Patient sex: M
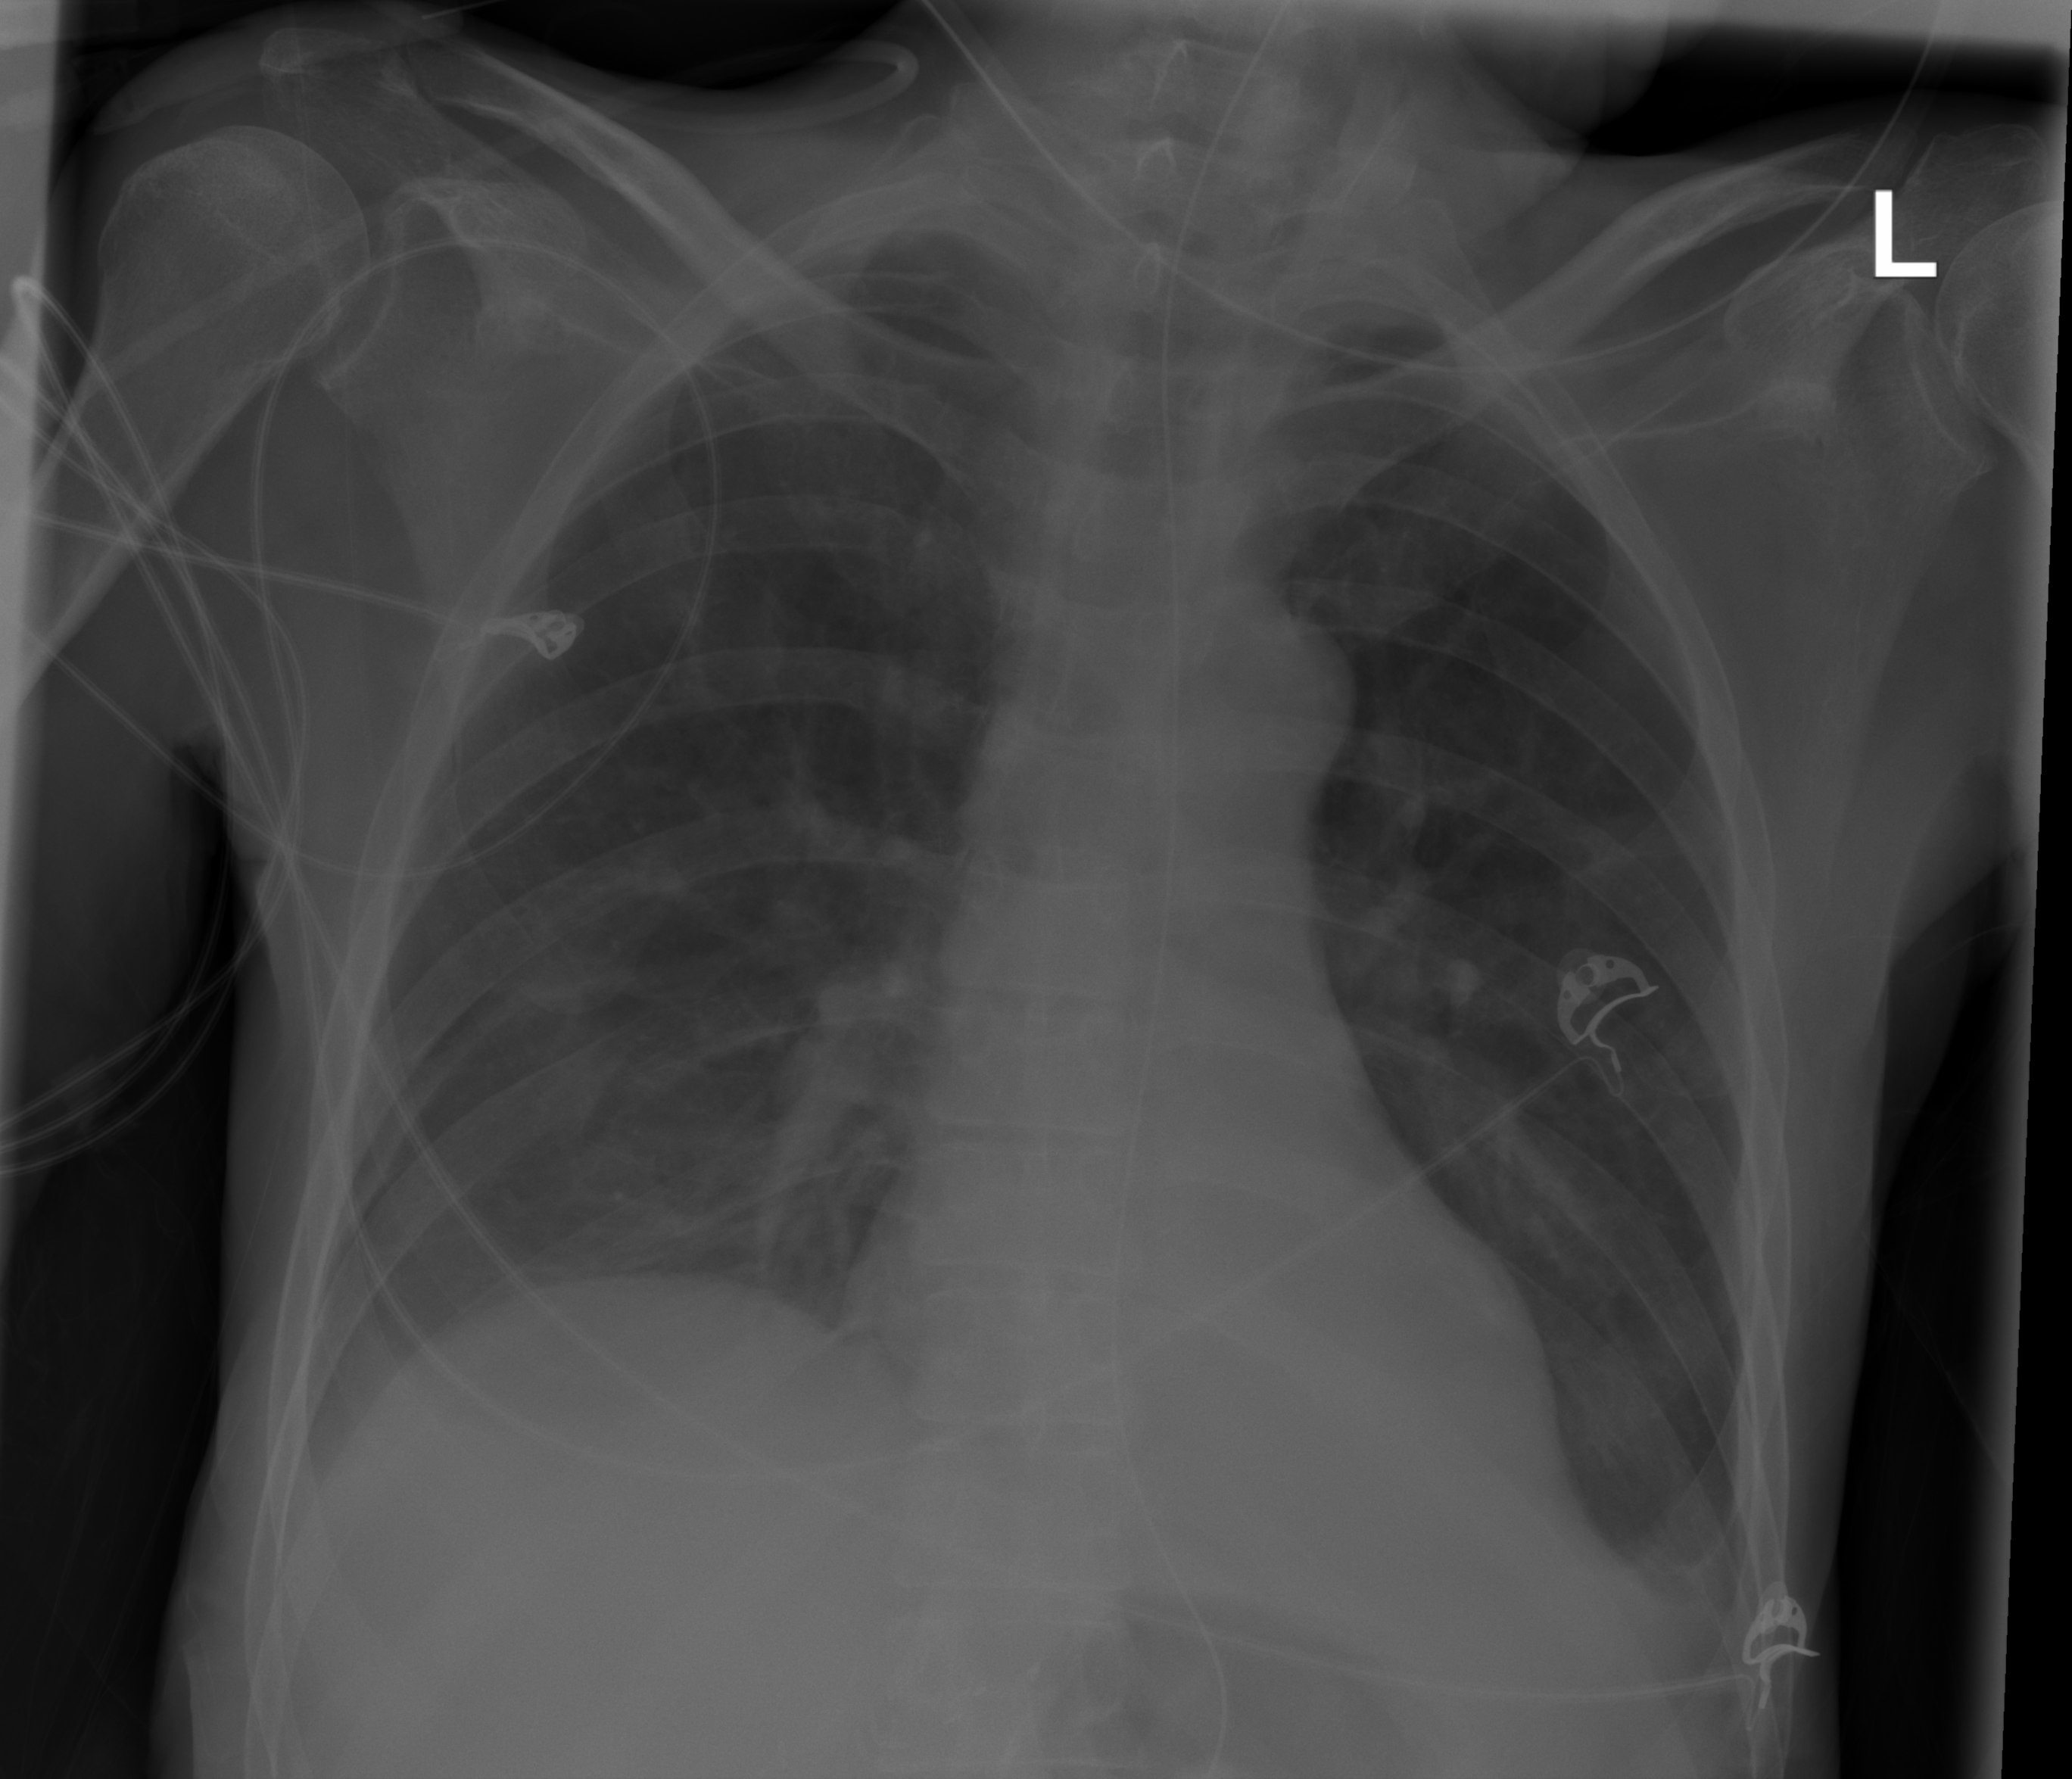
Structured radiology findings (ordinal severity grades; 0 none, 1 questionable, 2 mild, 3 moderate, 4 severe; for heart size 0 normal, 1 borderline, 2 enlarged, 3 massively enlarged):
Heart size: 0
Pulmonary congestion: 0
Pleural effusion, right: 0
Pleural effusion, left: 2
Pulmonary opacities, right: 0
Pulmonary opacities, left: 0
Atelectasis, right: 2
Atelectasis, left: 0